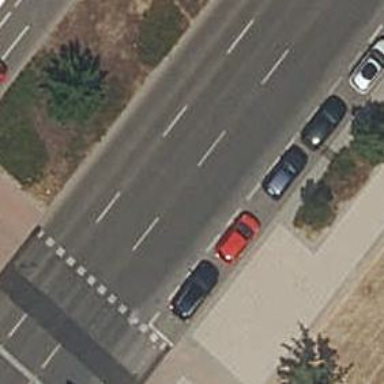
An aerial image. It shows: Road with traffic signals.